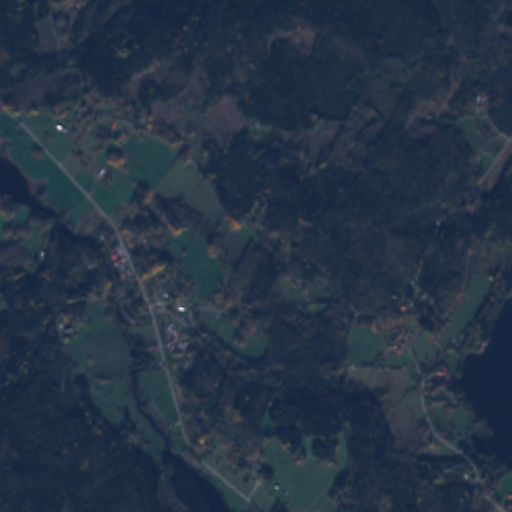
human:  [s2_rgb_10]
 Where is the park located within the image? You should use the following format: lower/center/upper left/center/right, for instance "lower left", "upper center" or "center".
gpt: The park is located in the lower left of the image.
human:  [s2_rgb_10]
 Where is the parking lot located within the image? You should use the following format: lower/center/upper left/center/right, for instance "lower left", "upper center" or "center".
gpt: The parking lot is located in the lower right of the image.
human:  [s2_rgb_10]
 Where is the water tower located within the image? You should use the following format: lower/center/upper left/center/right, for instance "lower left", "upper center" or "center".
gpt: The water tower is located in the center left of the image.
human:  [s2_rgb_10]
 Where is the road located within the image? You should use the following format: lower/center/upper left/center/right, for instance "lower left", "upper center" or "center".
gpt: There is no road in the image.